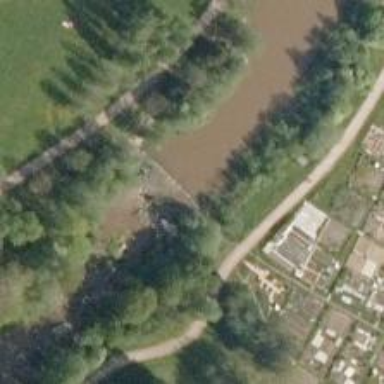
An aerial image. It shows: Weir along the waterway.